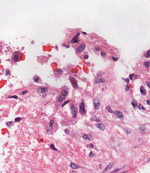
Tumor epithelial tissue: no
Tumor-associated stroma tissue: yes
Normal tissue: no